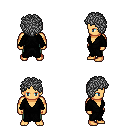
a pixel art fantasy rpg character, male body template, human, tanned skin, gray robe, teal pants, gray curly afro hairstyle, four views (front, back, left, right), 2x2 character sprite sheet, small pixel art, hard edges, no anti-aliasing